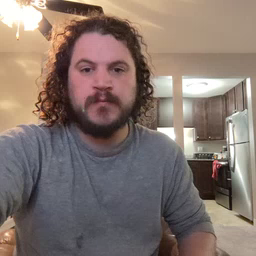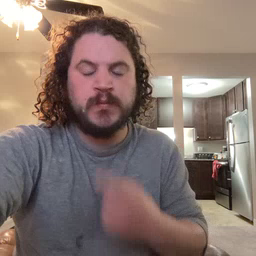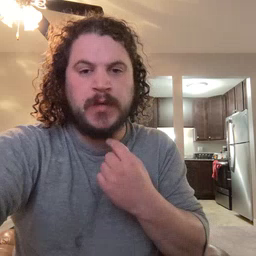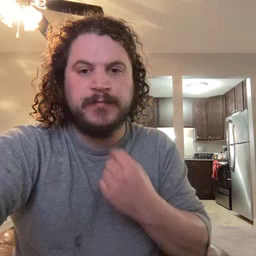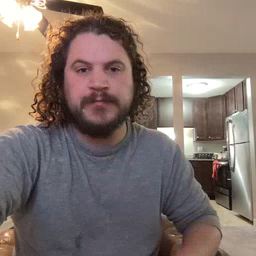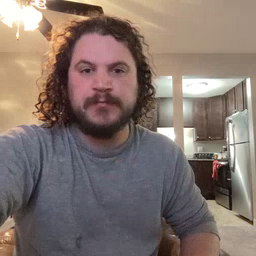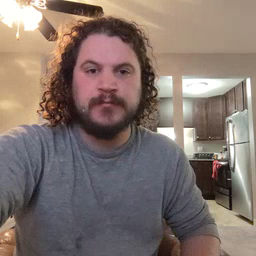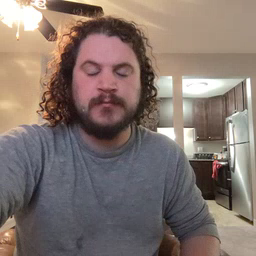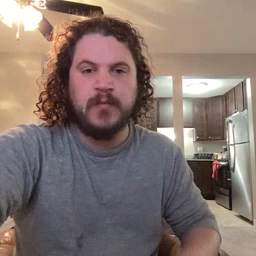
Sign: red